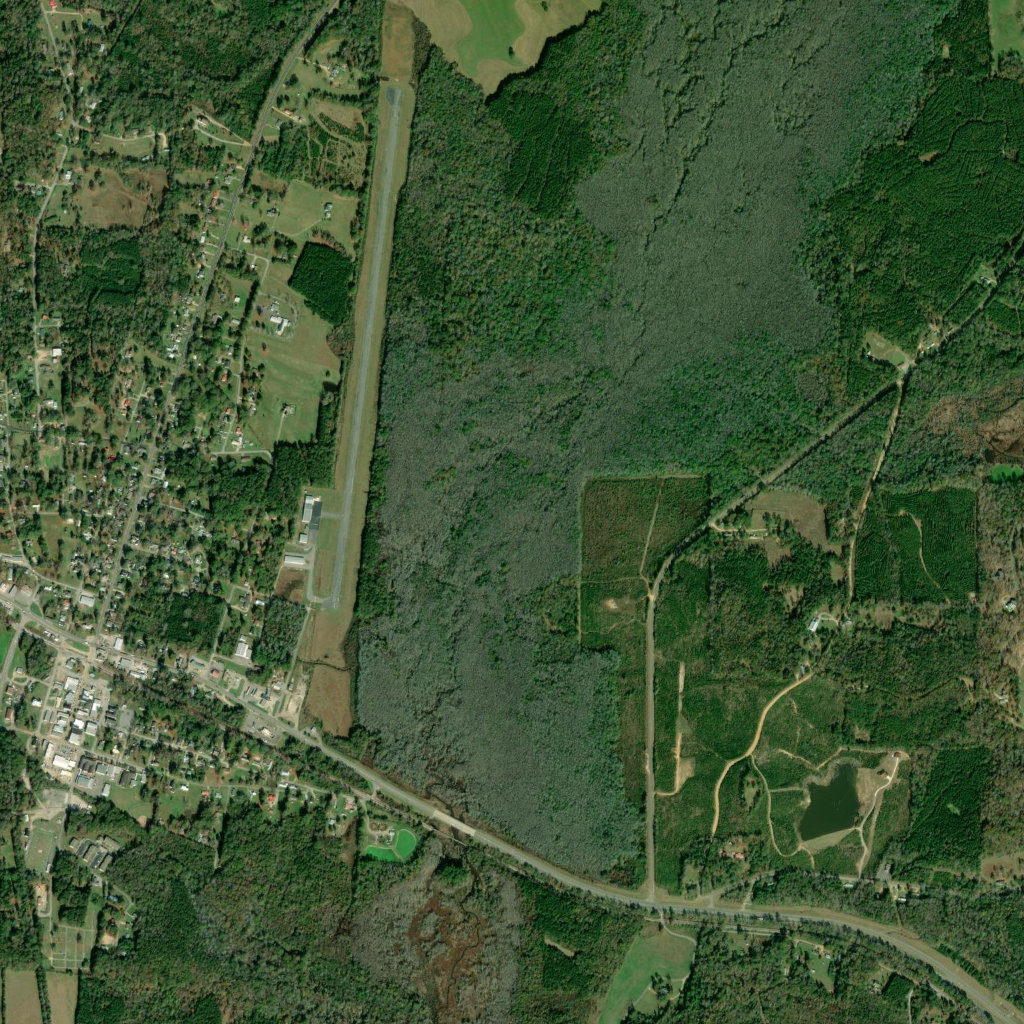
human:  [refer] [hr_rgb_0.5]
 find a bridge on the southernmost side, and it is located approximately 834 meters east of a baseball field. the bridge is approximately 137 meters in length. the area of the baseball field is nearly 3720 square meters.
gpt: <box>[[42, 79, 46, 81, 0]]</box>

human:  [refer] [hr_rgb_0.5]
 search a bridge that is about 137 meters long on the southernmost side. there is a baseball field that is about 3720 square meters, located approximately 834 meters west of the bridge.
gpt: <box>[[42, 79, 46, 81, 0]]</box>